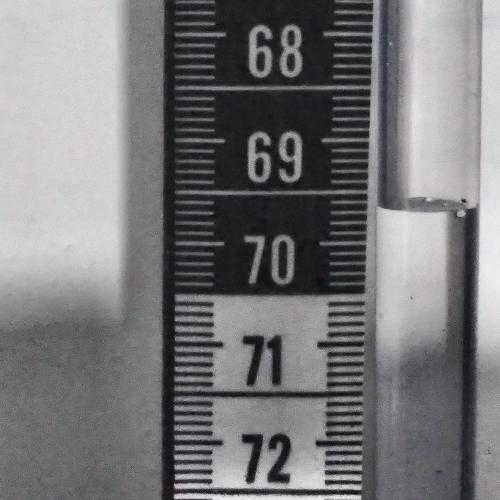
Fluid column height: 69.7 cm